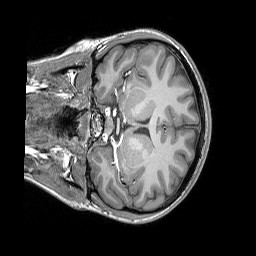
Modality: T1w
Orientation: coronal
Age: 19
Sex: female
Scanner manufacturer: siemens
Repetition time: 2.25 s
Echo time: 0.00302 s